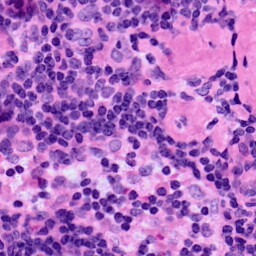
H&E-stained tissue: LymphNode